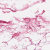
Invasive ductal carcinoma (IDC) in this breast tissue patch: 0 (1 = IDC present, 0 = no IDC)